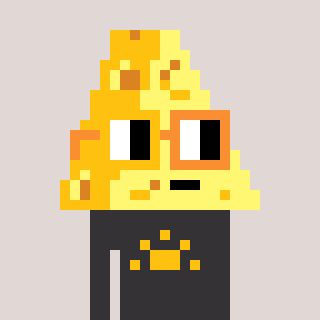
a pixel art character with square yellow and orange glasses, a cheese-shaped head and a grayscale-colored body on a warm background